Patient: sex F, age 22
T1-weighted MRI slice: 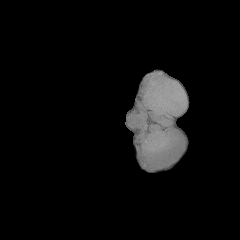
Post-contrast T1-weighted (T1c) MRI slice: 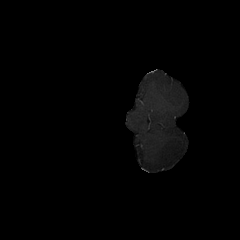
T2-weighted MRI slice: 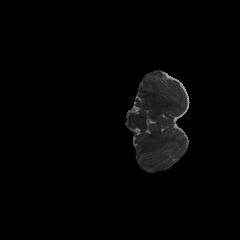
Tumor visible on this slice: no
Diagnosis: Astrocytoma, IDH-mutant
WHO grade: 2